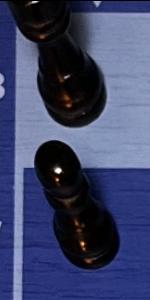
Label: Pawn_Black